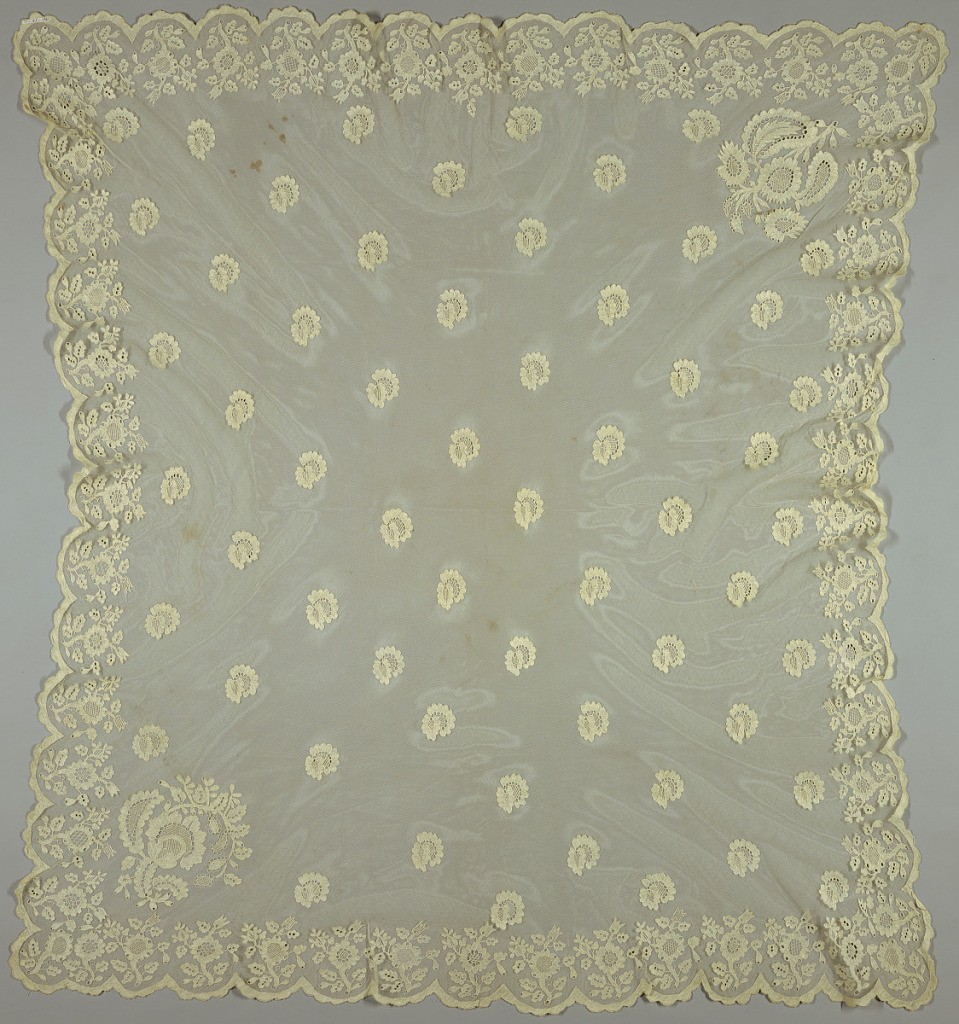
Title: Veil
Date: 19th century
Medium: linen Technique: needlework on net
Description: Embroidered net veil in a flora pattern arranged as a border with a flower and vine motif in two corners.